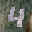
Label: 4